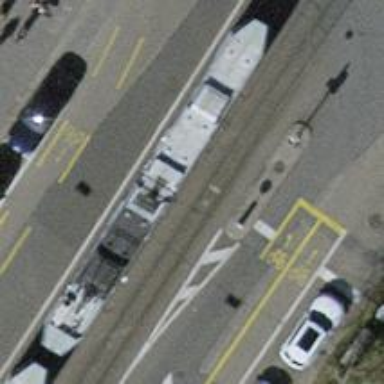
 having separate sidewalk and tram embedded rails on the left cycle lane. There is no parking allowed on both sides of the road."